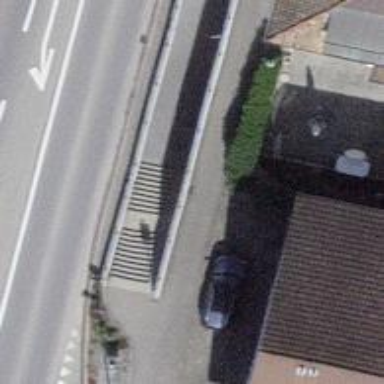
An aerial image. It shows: Paved footway.